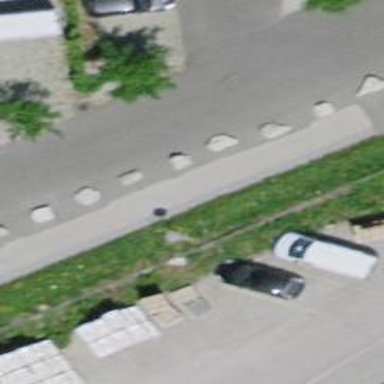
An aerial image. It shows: Block barrier.